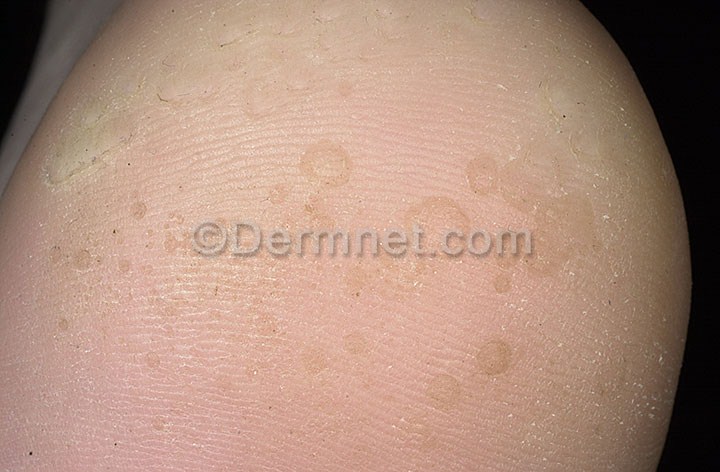
Disease: Cellulitis Impetigo and other Bacterial Infections